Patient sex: M
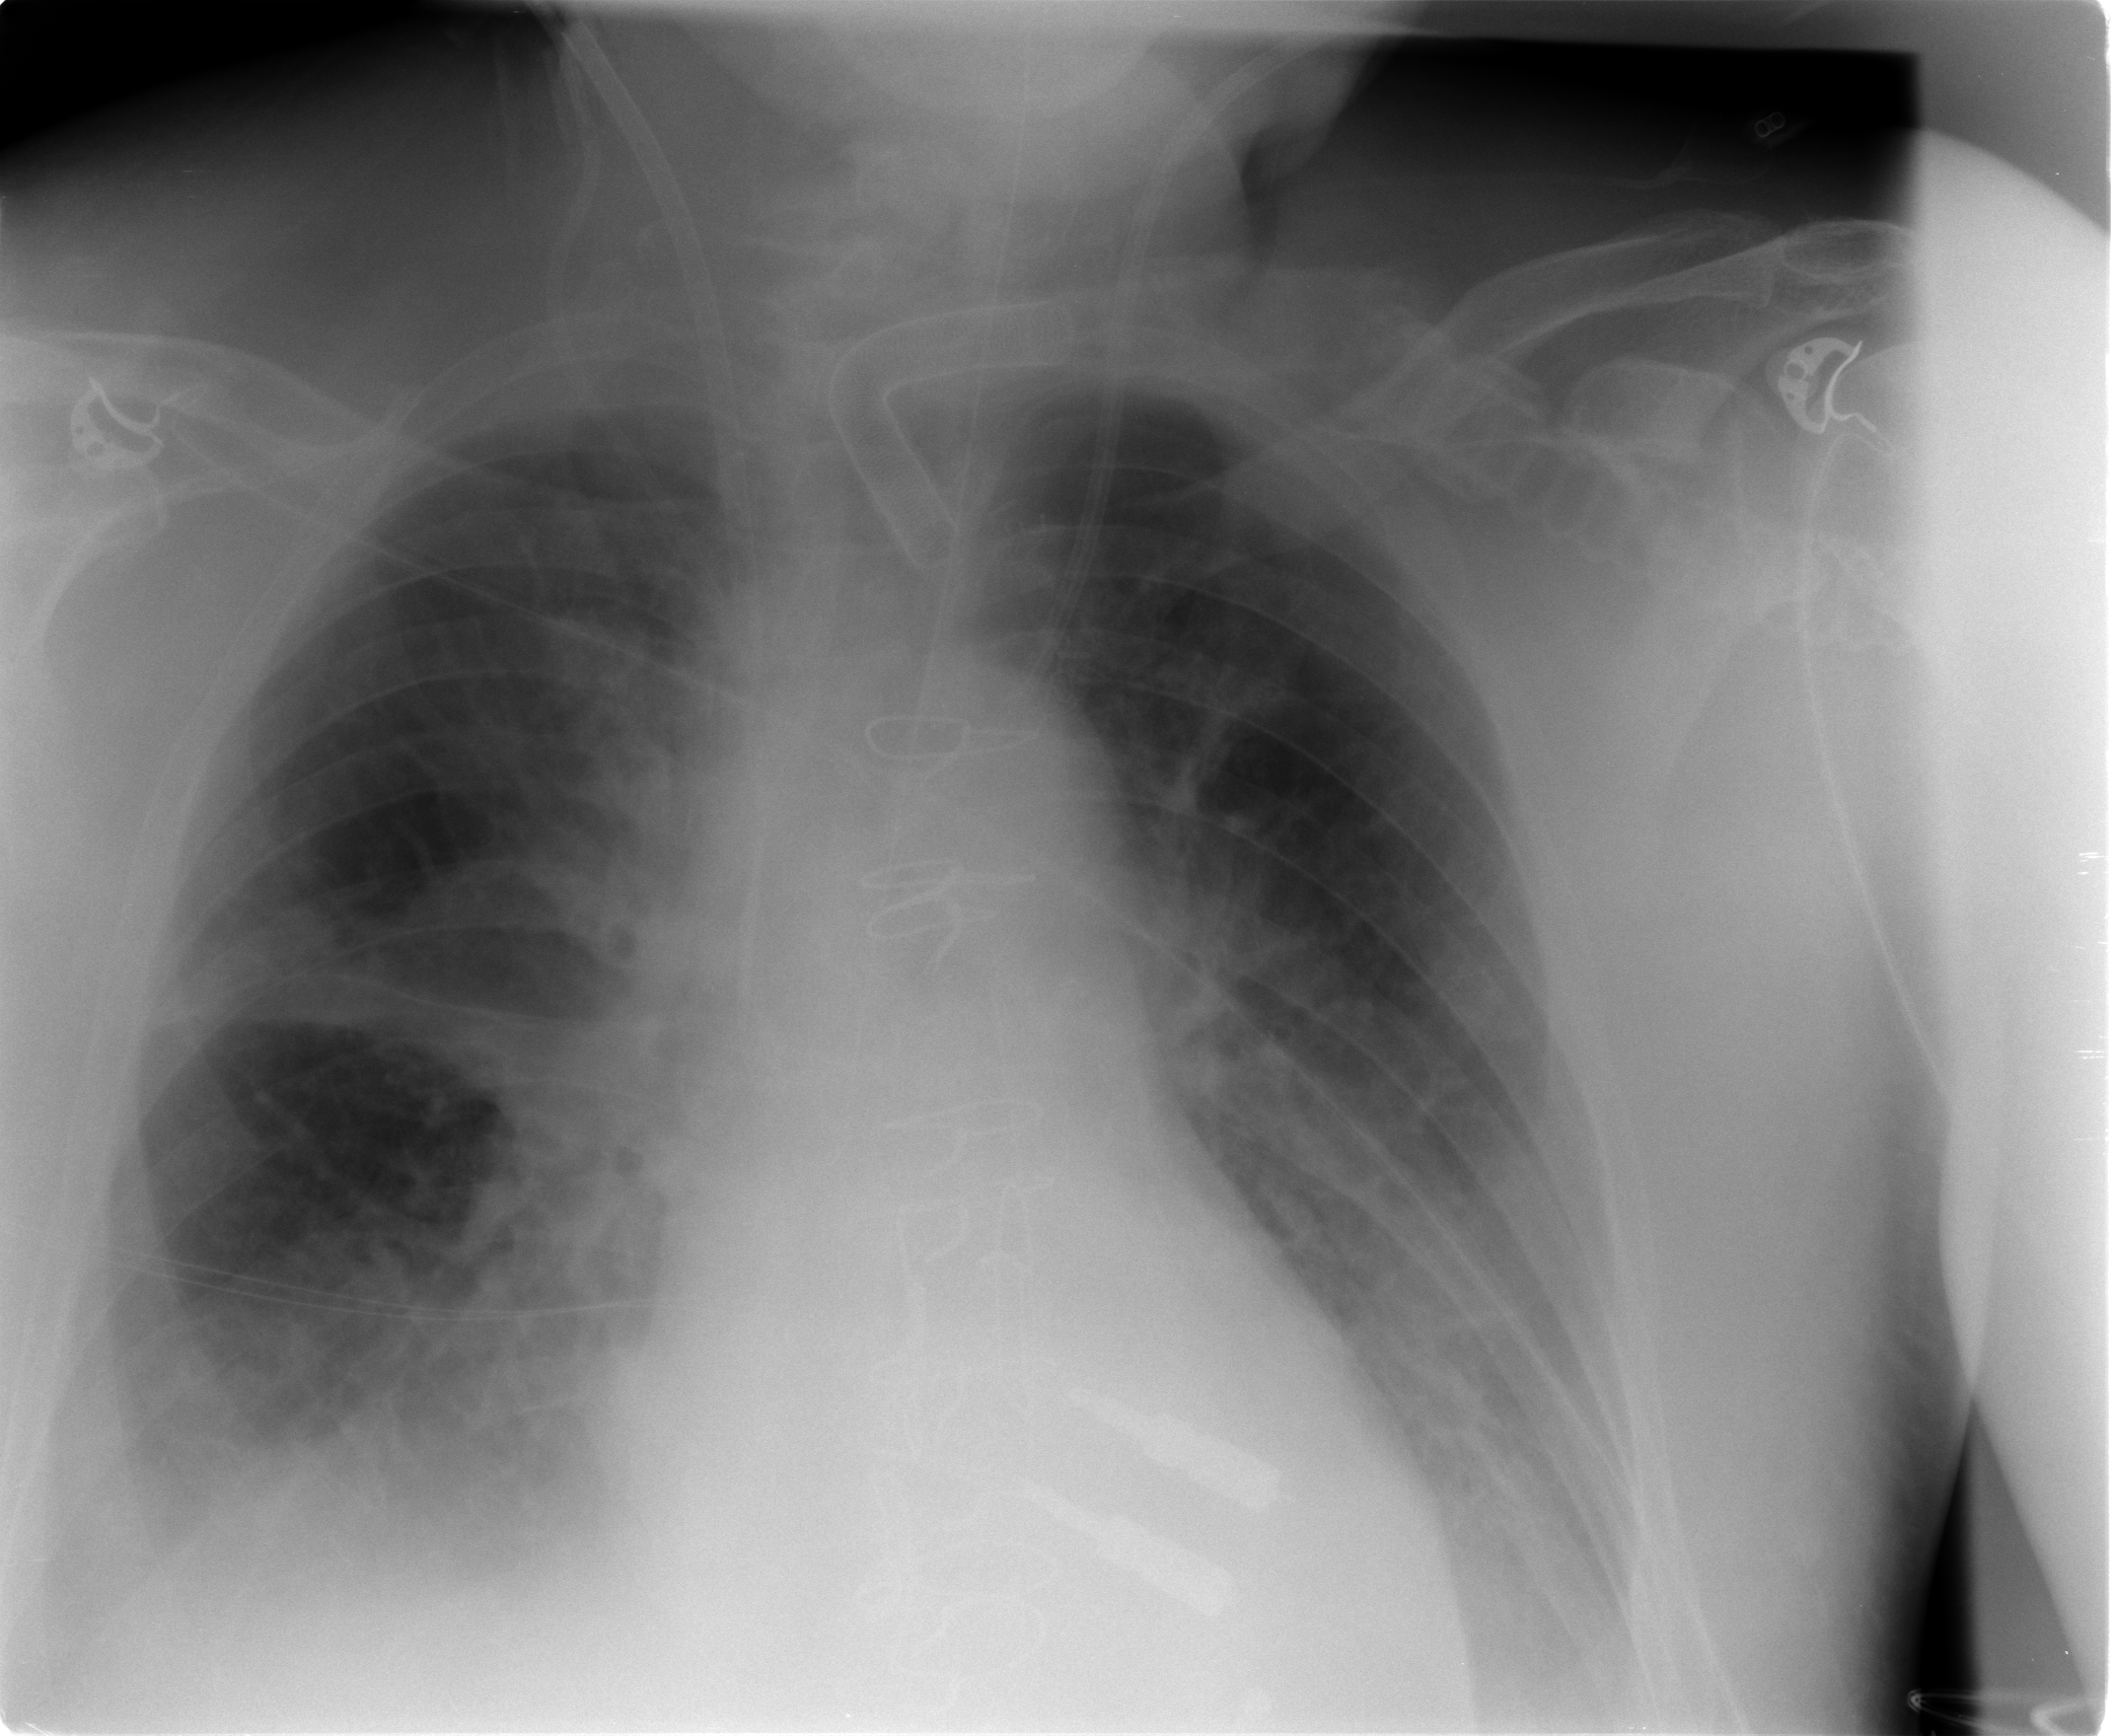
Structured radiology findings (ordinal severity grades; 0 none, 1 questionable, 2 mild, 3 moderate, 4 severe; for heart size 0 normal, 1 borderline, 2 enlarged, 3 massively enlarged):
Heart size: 1
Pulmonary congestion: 2
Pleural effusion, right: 2
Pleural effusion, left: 2
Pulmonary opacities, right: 1
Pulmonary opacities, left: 0
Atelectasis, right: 2
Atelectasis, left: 2